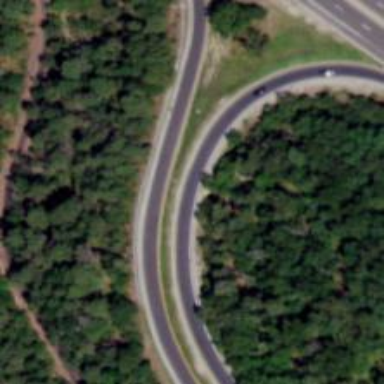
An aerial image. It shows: Cloverleaf junction on motorway link.